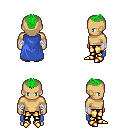
a pixel art fantasy rpg character, male body template, human, tanned skin, blue cape, gold greaves, green short mohawk hairstyle, white cloth bandages, gold boots, four views (front, back, left, right), 2x2 character sprite sheet, small pixel art, hard edges, no anti-aliasing